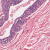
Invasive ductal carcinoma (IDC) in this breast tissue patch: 0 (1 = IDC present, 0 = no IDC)